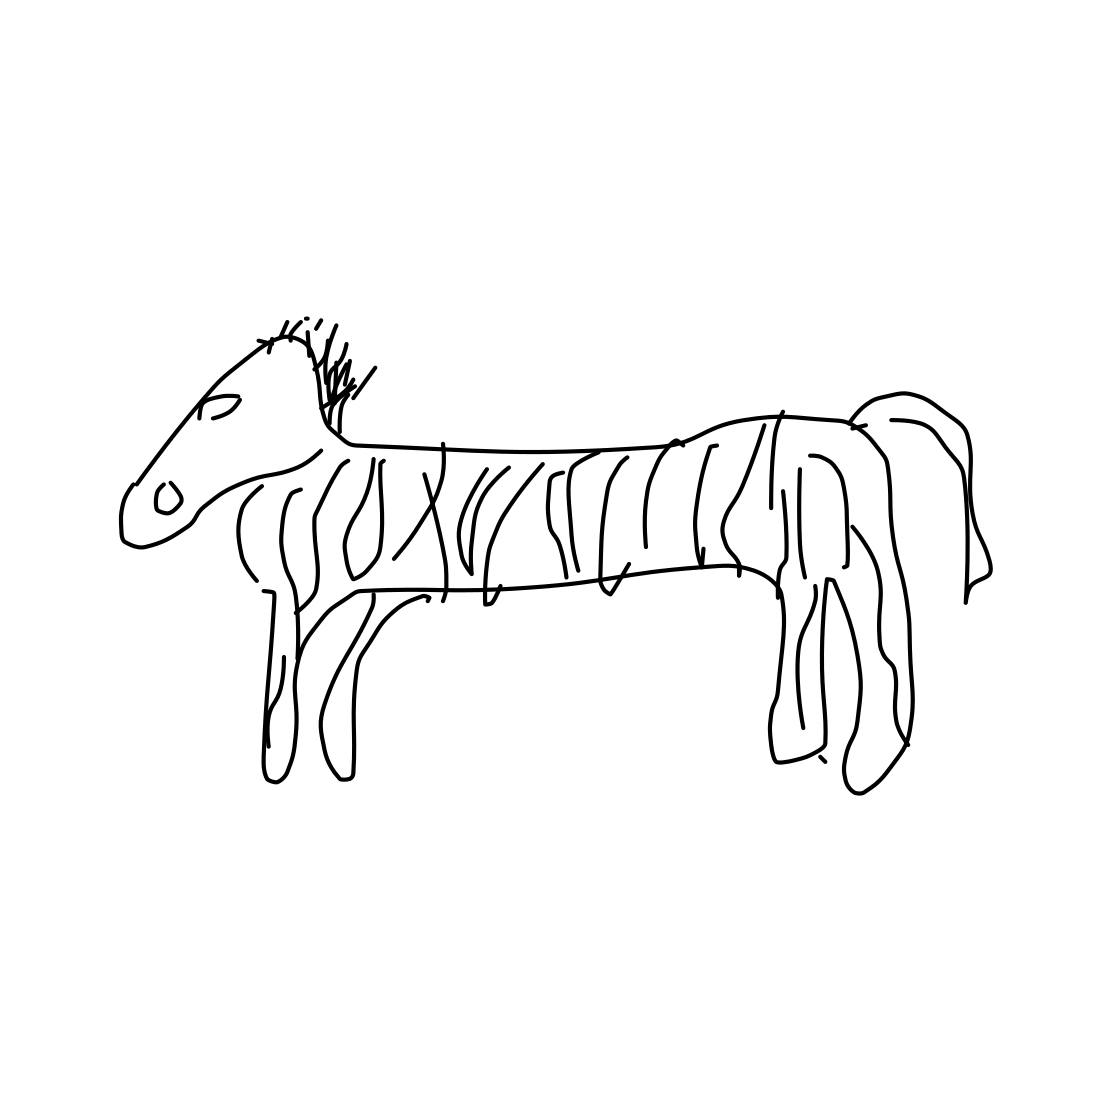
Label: zebra